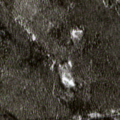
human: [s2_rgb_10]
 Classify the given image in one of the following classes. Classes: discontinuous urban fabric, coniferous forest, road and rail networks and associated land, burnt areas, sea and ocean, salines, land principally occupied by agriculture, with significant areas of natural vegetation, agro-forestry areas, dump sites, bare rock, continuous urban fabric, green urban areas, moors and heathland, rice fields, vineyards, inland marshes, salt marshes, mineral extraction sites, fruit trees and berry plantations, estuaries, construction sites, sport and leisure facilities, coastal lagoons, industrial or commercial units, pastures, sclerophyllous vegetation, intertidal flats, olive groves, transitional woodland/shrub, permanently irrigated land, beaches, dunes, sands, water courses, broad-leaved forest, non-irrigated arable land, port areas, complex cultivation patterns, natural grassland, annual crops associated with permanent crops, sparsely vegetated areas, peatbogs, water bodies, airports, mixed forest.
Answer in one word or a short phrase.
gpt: coniferous forest